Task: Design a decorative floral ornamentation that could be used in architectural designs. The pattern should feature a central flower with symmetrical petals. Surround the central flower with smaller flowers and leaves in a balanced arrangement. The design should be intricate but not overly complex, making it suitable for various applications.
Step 1304:
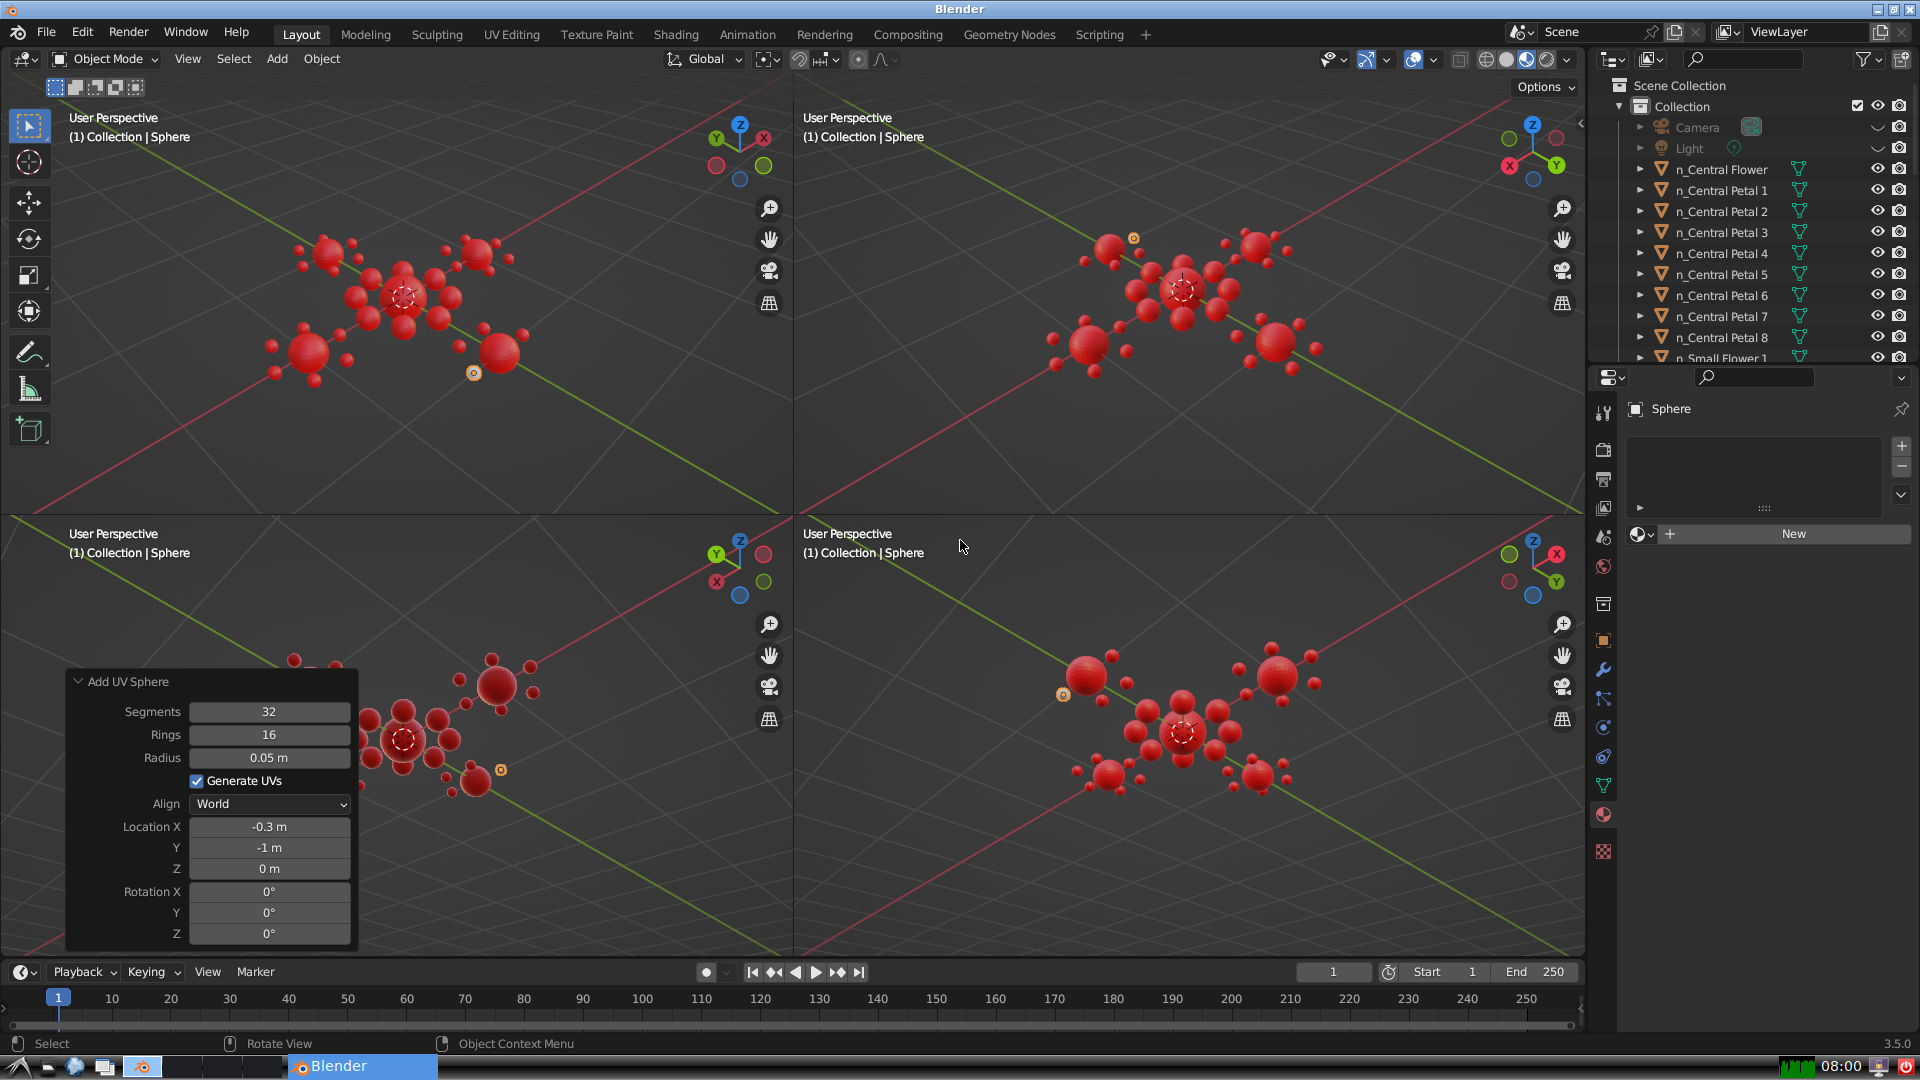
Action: {"key_press": ['Ctrl, Home']}